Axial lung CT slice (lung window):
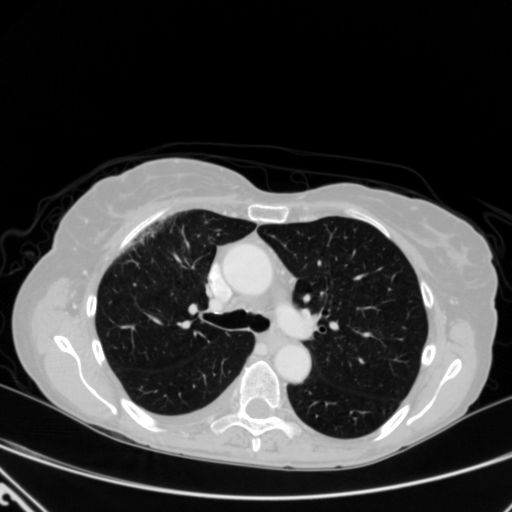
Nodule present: no